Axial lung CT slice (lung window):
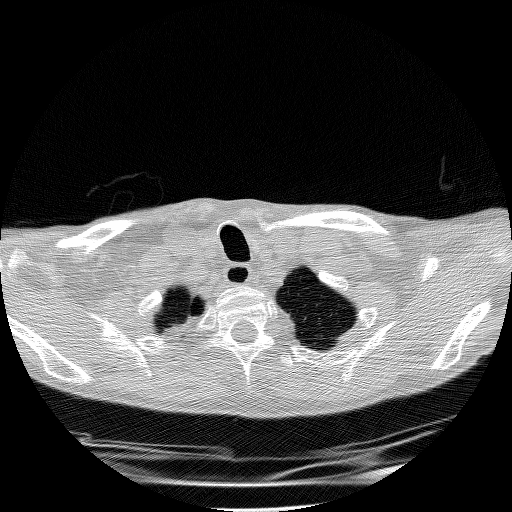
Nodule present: no